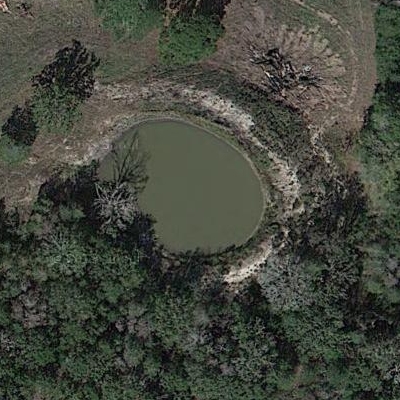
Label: dRiverLake